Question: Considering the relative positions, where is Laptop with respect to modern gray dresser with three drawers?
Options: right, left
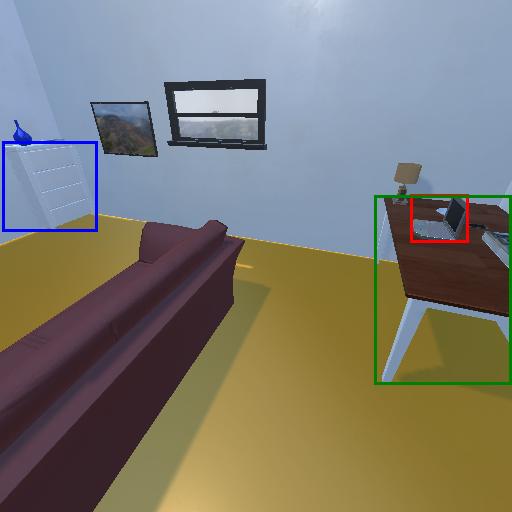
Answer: right